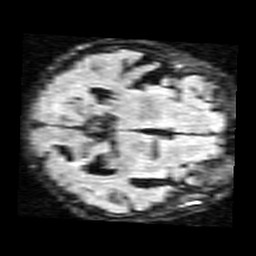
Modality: FLAIR
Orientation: axial
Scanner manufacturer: siemens
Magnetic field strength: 1.5 T
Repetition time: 8.78 s
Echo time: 0.108 s